二年级 · 立体几何学
个正方体的六个面上分别写着数字 $1 \sim 6$, 下面是阳阳从三个方向看到的图形。

(1) 数字 1 对面的数字是 ( )。

(2) 数字 2 对面的数字是 ( )。

(3) 数字 3 对面的数字是 $(\quad)$ 。
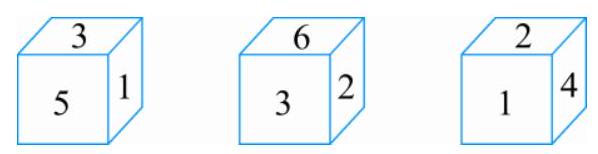
答案: 66  5  4

点拨：观察 3 个图形可知与 1 相邻的数有 $2,3,4,5$, 所以 1 的对面是 6 。 同理, 2 的对面是 5,3 的对面是 4 。
解析: 66  5  4

点拨：观察 3 个图形可知与 1 相邻的数有 $2,3,4,5$, 所以 1 的对面是 6 。 同理, 2 的对面是 5,3 的对面是 4 。
微信扫码, 打开小程序, 手机查阅, 随时随地找资源!!!